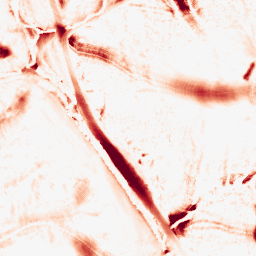
Category: morphological
Decomposition family: tophat
Decomposition parameters: size: 20
mode: white
Upsampling method: bicubic
Upsampling parameters: scale: 2
Upsampling scale: 2